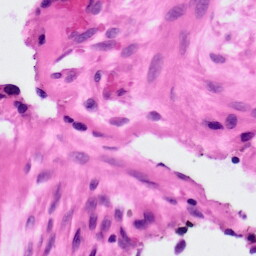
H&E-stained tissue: Ovarian